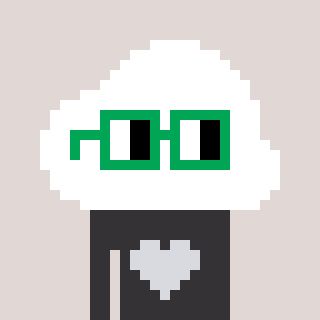
a pixel art character with square green glasses, a cloud-shaped head and a grayscale-colored body on a warm background